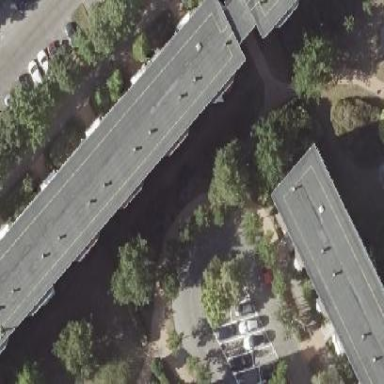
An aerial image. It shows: Flat-roofed apartment building with tar paper roofing.